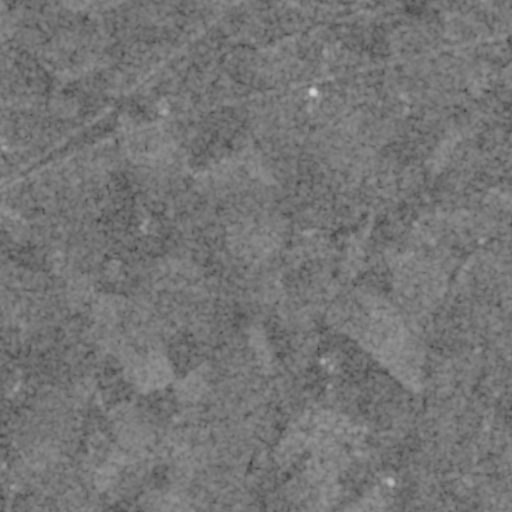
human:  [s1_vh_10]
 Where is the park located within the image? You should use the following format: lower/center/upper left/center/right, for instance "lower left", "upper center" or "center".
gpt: The park is located in the center right of the image.
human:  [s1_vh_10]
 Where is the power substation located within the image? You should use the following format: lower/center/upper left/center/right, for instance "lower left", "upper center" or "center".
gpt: The power substation is located in the upper right of the image.
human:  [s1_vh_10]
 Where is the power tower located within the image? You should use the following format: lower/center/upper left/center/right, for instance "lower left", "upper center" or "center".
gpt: The power tower is located in the upper right of the image.
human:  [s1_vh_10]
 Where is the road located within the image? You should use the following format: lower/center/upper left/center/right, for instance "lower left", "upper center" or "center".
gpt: There is no road in the image.

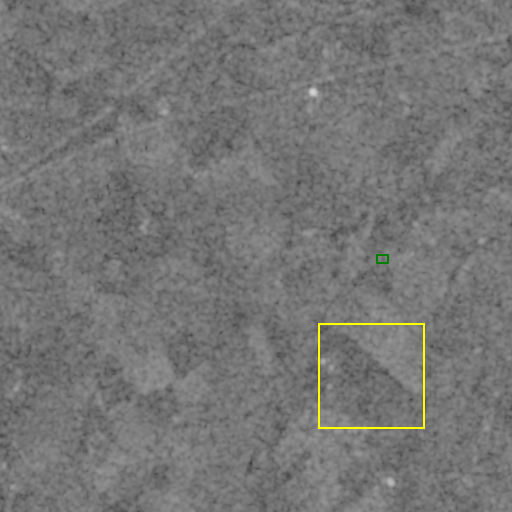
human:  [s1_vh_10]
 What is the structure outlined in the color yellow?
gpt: The structure outlined in yellow is a crop field.
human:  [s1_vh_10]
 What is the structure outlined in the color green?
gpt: The structure outlined in green is a park.
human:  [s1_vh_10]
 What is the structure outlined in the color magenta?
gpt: There is no magenta outline.